【题型】选择题　【知识点】函数　【难度】easy
已知函数$y=a^x$（$a>0$，且$a\neq1$）与函数$y=\left(\dfrac{1}{b}\right)^x$（$b>0$，且$b\neq1$）的图象如图所示，则（ ）

\vspace{0.2cm}
\noindent A．$a>b>1$ \qquad B．$a>1>b>0$
\noindent C．$b>1>a>0$ \qquad D．$b>a>1$

\vspace{0.2cm}
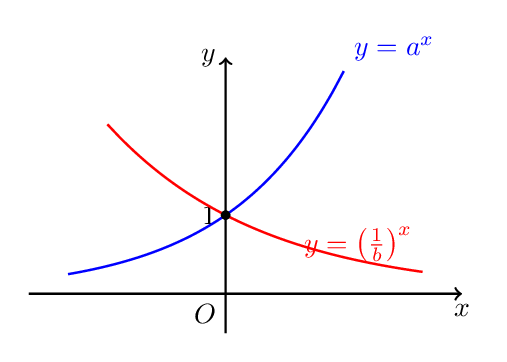
【解答】

\noindent \textbf{【答案】} A

\vspace{0.2cm}
\noindent \textbf{【解析】} 由图得$a>1$，$0<\dfrac{1}{b}<1$，所以$b>1$.
因为函数$y=\left(\dfrac{1}{b}\right)^x$（$b>0$，且$b\neq1$）的图象与函数$y=b^x$（$b>0$，且$b\neq1$）的图象关于$y$轴对称，
由图可知：$a^1>b^1$，则$a>b>1$.
故选：A.

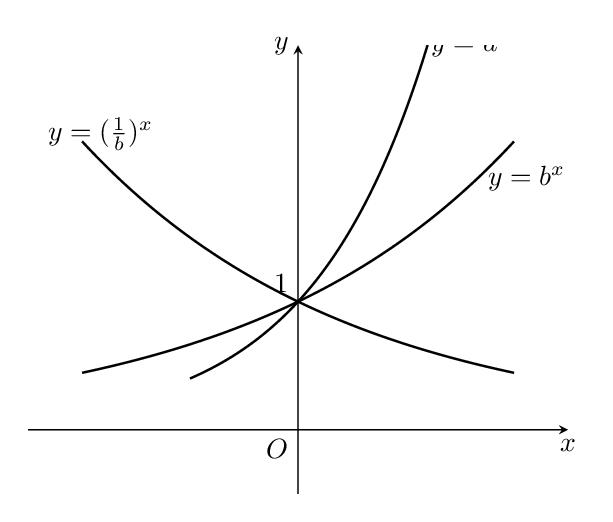